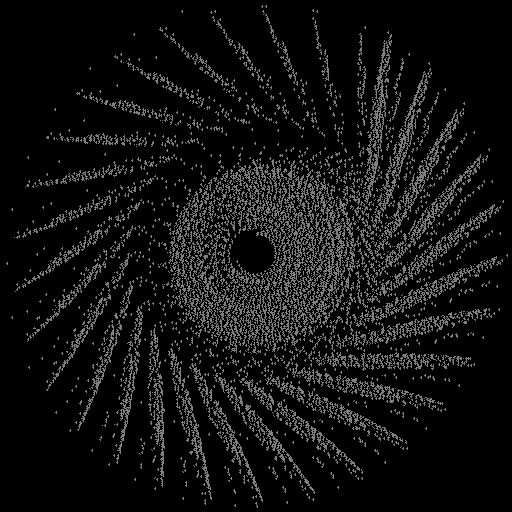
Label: fleabane